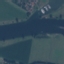
Land use / land cover class: River